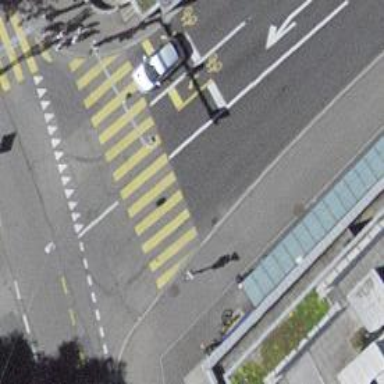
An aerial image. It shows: Crossing with traffic signals.